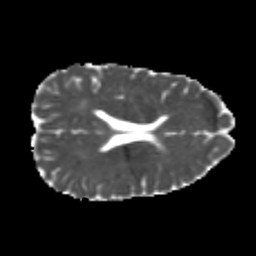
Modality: MD
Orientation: axial
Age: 21
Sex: male
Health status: healthy
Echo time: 0.074 s